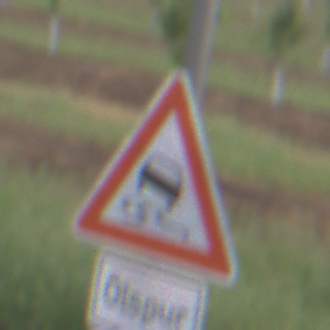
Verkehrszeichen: SchleuderOderRutschgefahr
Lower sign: HinweiseAufGefahrenDurchVerbaleAngabe1
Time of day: SunriseSunset
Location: Outdoor (Nature)
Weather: PartlyCloudy
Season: NotSpecified
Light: Natural